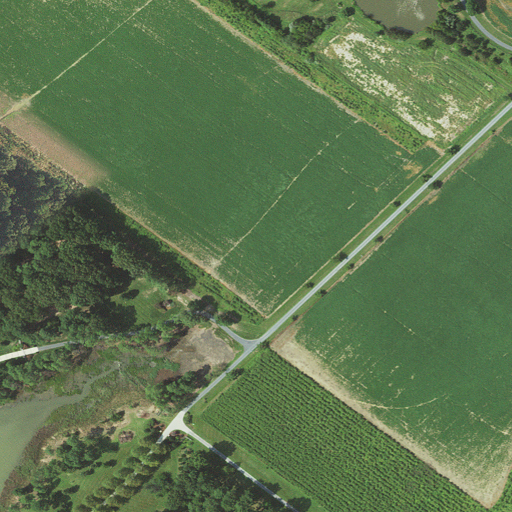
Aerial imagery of cape in Maryland named Rabbit Point containing cultivated crops, open development, evergreen forest, low intensity development, herbaceous wetlands, woody wetlands, medium intensity development, open water, and shrub